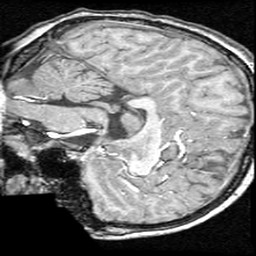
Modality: T1w
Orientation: sagittal
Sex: male
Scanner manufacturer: ge
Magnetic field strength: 1.5 T
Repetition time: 21 s
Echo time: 0.008 s